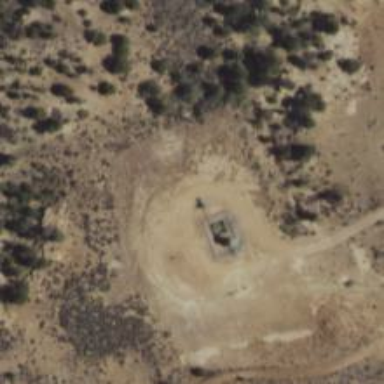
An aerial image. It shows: Storage tank with man-made structure.